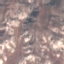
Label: HerbaceousVegetation